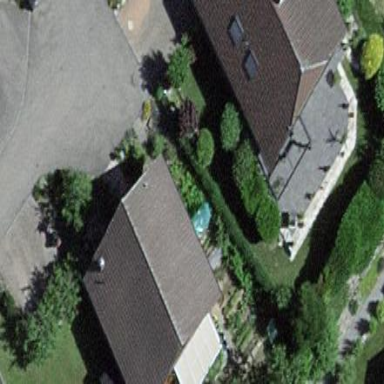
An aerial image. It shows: Simple and straightforward house.